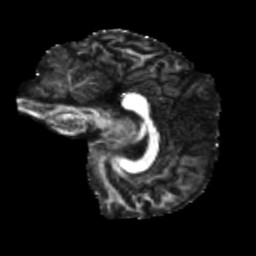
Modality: FA
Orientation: sagittal
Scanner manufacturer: siemens
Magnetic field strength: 3 T
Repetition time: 4 s
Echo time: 0.0594 s